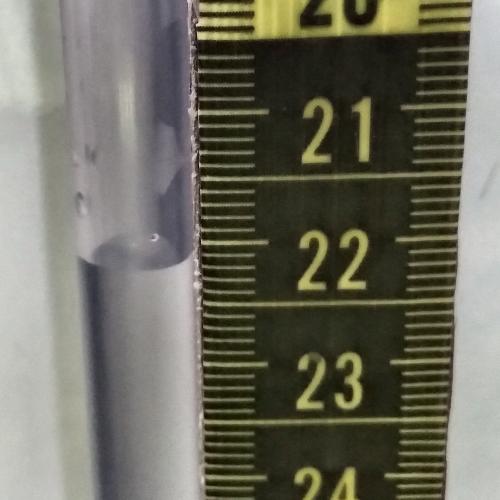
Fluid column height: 22.2 cm